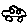
Label: car